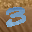
Label: 3